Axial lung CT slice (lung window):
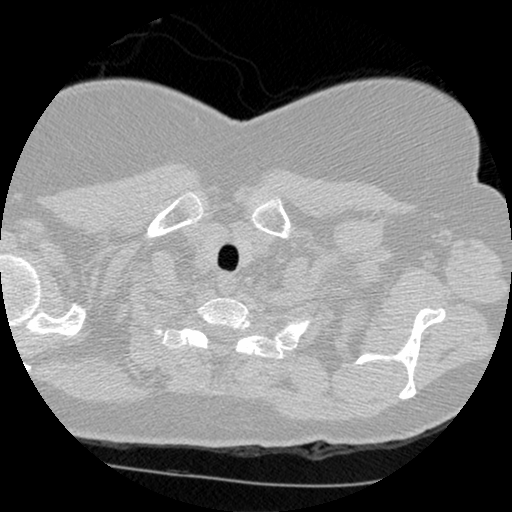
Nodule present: no